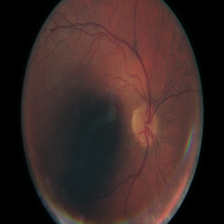
Diabetic retinopathy grade: Moderate